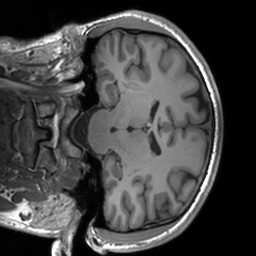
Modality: T1w
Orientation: coronal
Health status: healthy
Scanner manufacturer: siemens
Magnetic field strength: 3 T
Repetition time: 1.9 s
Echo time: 0.00226 s